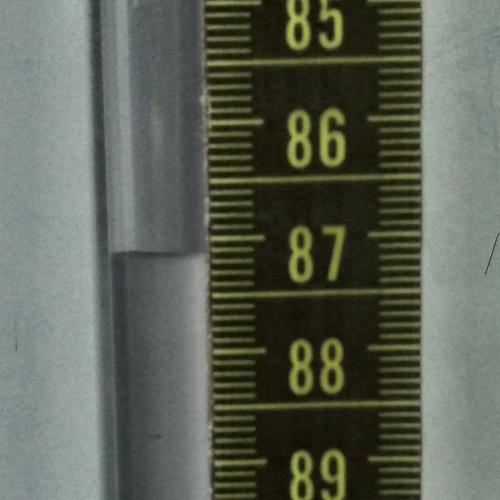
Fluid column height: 87.1 cm